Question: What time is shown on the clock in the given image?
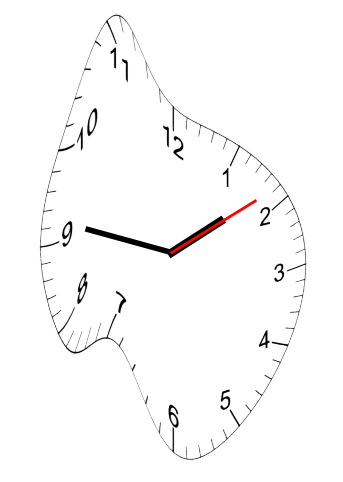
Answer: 01:46:09